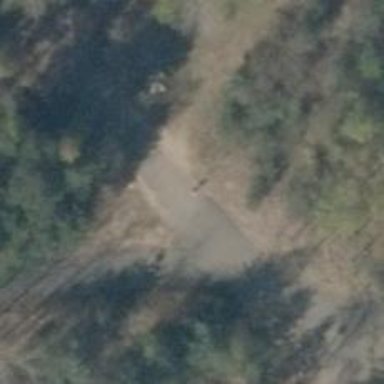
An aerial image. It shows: Track with grade 1 quality.